Question: We use an installation of RStudio on a virtual machine, accessible by multiple users. With version 0.98.501 this was no problem. Lately we installed version 0.99.447 and now RStudio gives an error as soon as somenone tries to open RStudio as a second user. Also we changed R version from 3.1.1 to 3.2.1, but this doesn't seem to cause the problem because opening of R without RStudio by multiple users is still possible.
This is the error:

Has anyone an idea what's going wrong here? Many thanks in advance!
The dutch error message says something like: "the path to the storage place(?) is invalid".
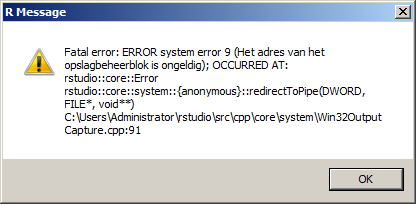
Answer: This was a known issue with RStudio 0.99, and was fixed in build 0.99.451. The latest build (0.99.465) has the fix; you can get it here:
<URL>